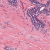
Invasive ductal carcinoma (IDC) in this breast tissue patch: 0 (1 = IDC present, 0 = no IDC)